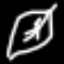
Label: leaf